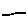
Label: line